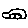
Label: car